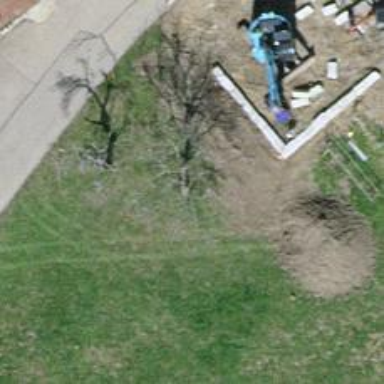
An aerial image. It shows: Urban tree adds touch of nature to the surroundings.